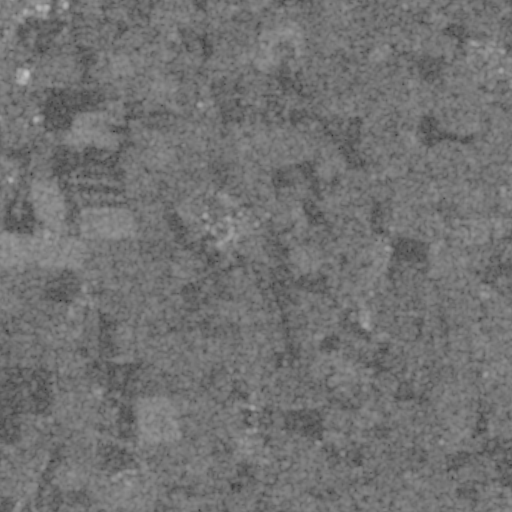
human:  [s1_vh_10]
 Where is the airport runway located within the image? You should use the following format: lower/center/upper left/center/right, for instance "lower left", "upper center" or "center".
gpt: The airport runway is located in the center right of the image.
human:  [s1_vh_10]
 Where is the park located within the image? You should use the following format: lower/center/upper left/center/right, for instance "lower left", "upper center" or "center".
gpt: The park is located in the center right of the image.
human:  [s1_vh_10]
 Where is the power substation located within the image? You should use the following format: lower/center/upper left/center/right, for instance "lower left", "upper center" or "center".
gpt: The power substation is located in the center right of the image.
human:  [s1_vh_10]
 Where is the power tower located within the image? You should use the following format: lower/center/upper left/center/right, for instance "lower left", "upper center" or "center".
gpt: The power tower is located in the center right of the image.
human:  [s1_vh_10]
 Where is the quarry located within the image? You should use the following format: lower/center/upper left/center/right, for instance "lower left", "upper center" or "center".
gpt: The quarry is located in the upper left of the image.
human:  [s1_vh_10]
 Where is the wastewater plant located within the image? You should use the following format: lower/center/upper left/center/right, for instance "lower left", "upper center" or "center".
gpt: The wastewater plant is located in the lower center of the image.
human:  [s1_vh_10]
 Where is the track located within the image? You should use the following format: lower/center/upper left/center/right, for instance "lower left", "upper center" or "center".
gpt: There is no track in the image.

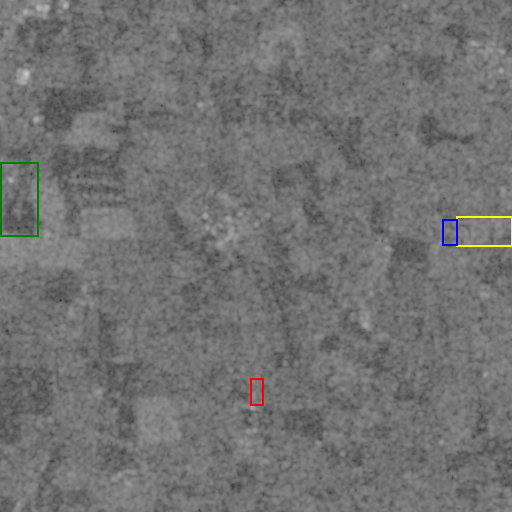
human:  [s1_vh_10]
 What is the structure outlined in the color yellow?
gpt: The structure outlined in yellow is a park.
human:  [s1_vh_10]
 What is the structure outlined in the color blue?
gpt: The structure outlined in blue is a power substation.
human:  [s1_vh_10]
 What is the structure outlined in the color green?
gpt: The structure outlined in green is a quarry.
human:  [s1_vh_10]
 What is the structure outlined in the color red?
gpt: The structure outlined in red is a wastewater plant.
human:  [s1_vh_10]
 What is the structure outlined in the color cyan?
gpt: There is no cyan outline.